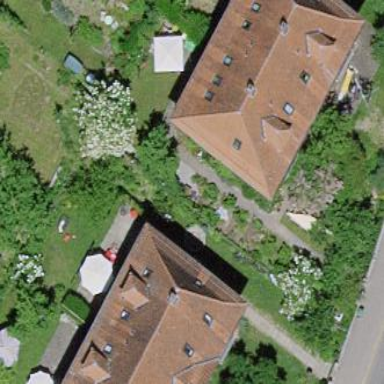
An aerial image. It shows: Semidetached house with hipped roof in maroon color. The roof is oriented across the building.